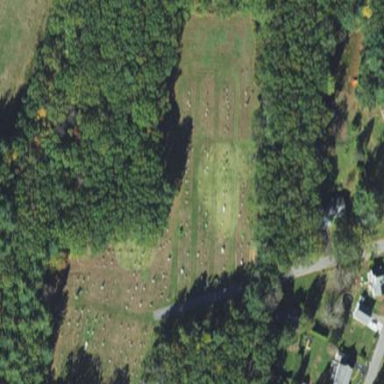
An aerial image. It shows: Cemetery with historic significance.